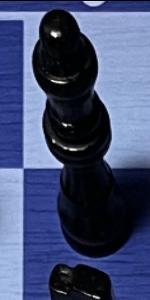
Label: Queen_Black